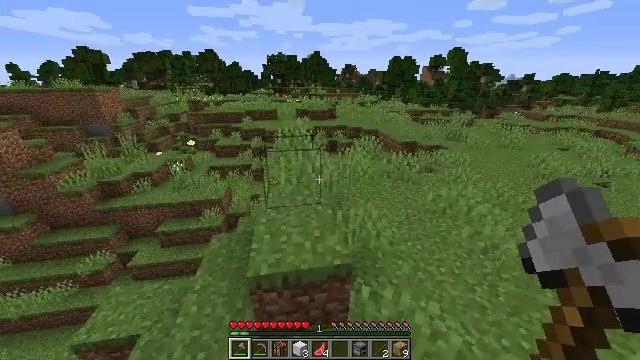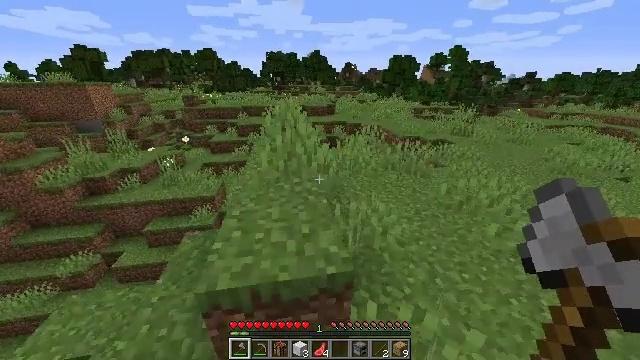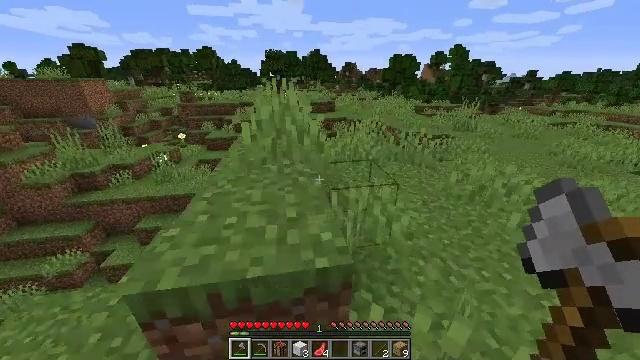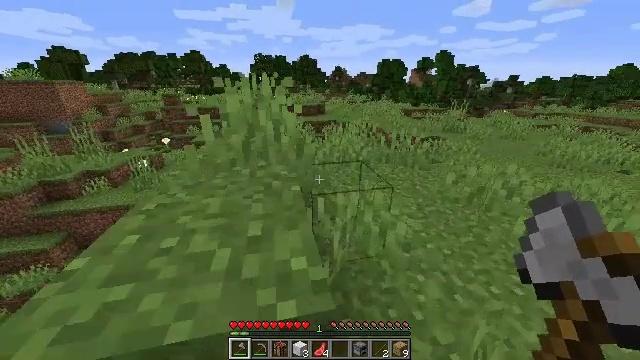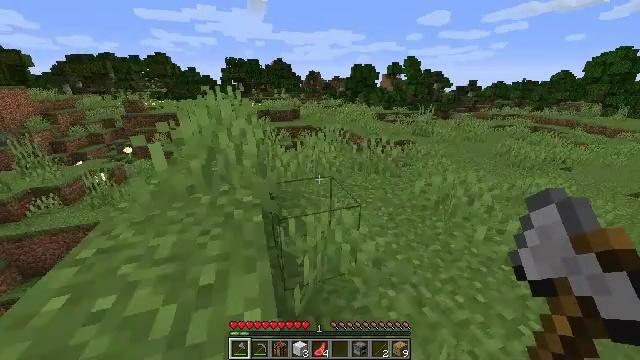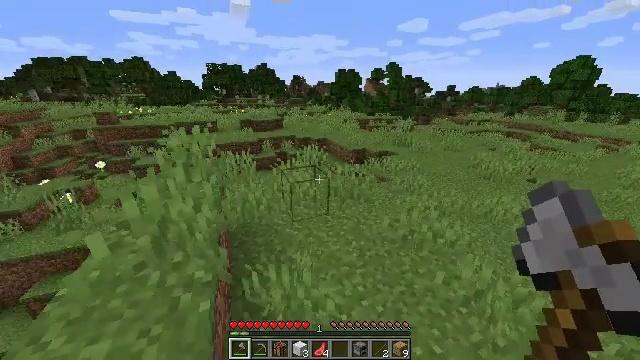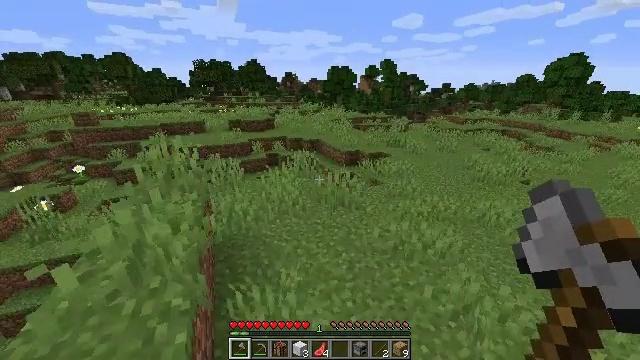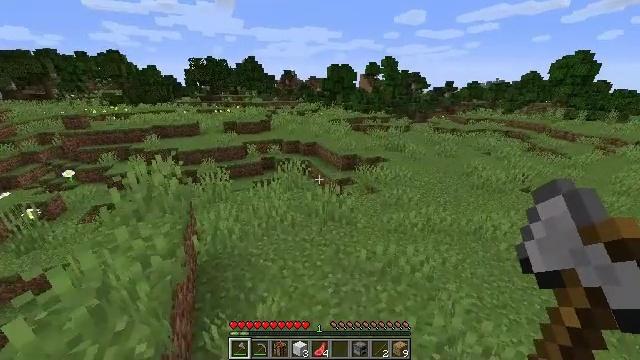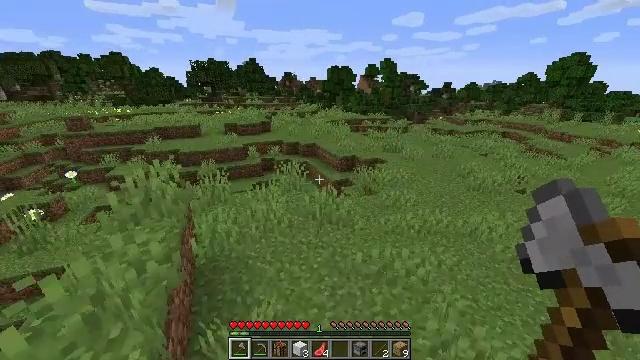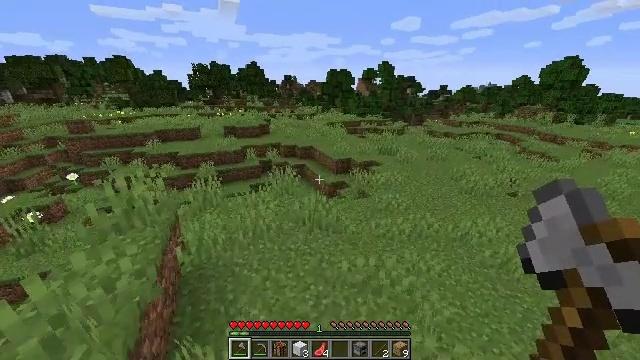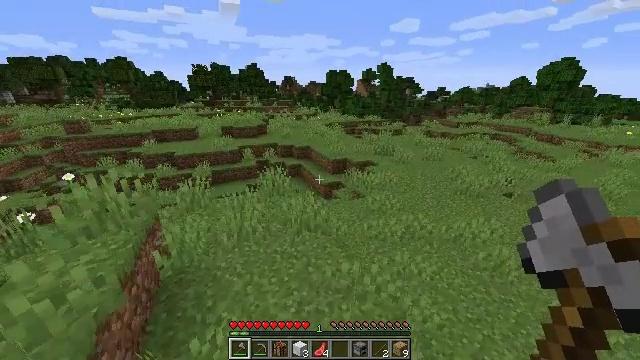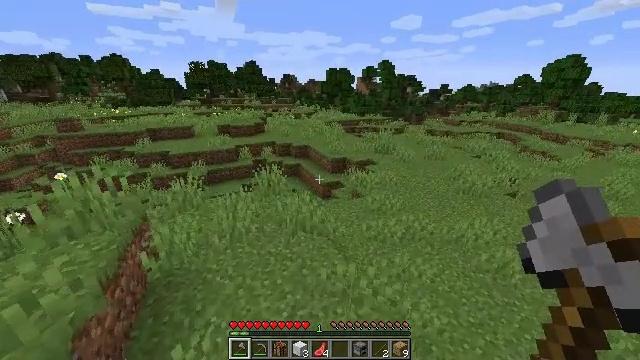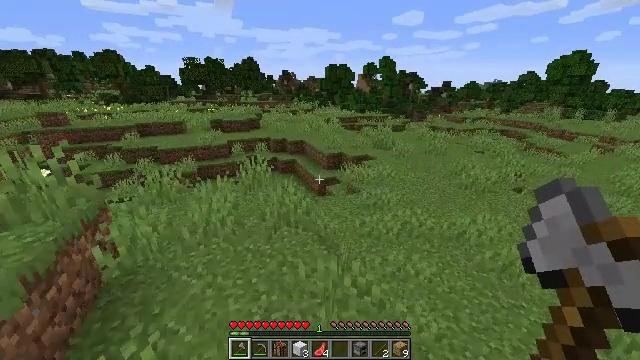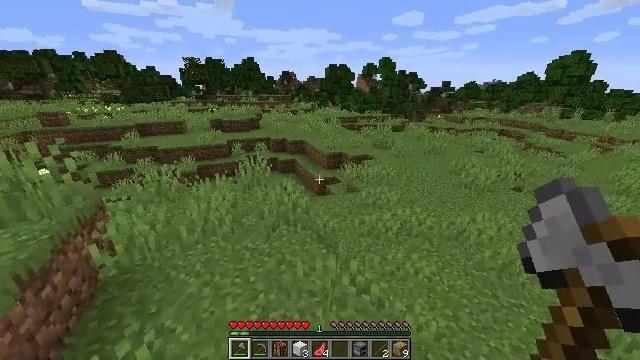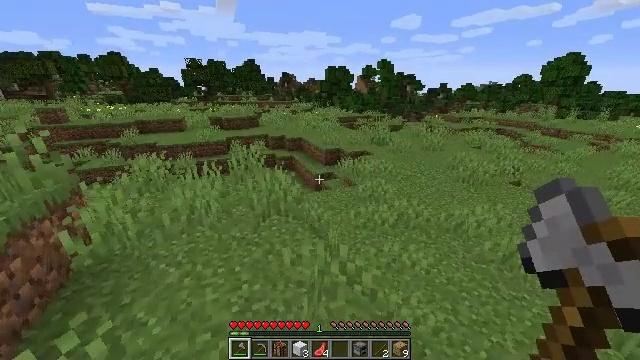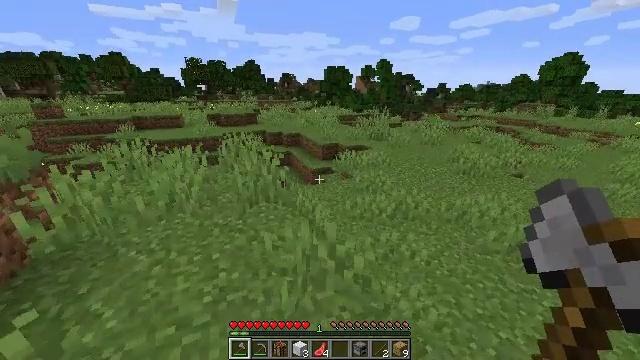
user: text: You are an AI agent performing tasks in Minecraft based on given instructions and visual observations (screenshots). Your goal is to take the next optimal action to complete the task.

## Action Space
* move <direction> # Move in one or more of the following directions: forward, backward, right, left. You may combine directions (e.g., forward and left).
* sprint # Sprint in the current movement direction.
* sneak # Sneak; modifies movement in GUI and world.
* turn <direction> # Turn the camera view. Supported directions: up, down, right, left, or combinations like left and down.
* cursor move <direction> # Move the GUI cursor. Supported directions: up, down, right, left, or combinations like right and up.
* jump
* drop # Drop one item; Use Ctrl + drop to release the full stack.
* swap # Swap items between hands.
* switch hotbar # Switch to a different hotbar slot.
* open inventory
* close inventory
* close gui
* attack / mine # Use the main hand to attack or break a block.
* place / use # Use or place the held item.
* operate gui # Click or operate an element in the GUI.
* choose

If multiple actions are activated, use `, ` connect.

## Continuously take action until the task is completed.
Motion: motion action
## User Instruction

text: Gather dandelions in the field.
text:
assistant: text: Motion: move forward and move right, sprint, jump
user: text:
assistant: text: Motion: move forward and move right, sprint, jump
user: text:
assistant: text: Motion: move forward and move right, sprint, turn right and up, jump
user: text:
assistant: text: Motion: move forward and move right, sprint, turn right, jump
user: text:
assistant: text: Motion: move forward and move right, sprint, turn right, jump
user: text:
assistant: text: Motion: move forward and move right, sprint, turn right, jump
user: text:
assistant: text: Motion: move forward and move right, sprint, jump
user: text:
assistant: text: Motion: move forward and move right, sprint, jump
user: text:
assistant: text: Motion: move forward and move right, sprint, jump
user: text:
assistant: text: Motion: move forward and move right, sprint, jump
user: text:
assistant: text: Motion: move forward, sprint, jump
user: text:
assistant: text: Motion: move forward, sprint, jump
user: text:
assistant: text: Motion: move forward, sprint, jump
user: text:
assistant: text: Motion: move forward, sprint, jump
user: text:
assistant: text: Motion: move forward, sprint, jump
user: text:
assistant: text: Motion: move forward, sprint, jump
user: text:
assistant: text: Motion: move forward, sprint, jump
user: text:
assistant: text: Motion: move forward, sprint, jump
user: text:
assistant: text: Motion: move forward, sprint, jump
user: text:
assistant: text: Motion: move forward, sprint, jump
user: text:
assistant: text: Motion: move forward, sprint, jump
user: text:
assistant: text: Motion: move forward, sprint, jump
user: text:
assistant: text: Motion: move forward, sprint, jump
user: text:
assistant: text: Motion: move forward, sprint, jump
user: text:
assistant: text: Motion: move forward, sprint, jump
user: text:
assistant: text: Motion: move forward, sprint, jump
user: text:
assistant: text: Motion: move forward, sprint, jump
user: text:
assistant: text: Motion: move forward, sprint, jump
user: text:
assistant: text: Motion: move forward, sprint, jump
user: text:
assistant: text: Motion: move forward, sprint, turn right and down, jump